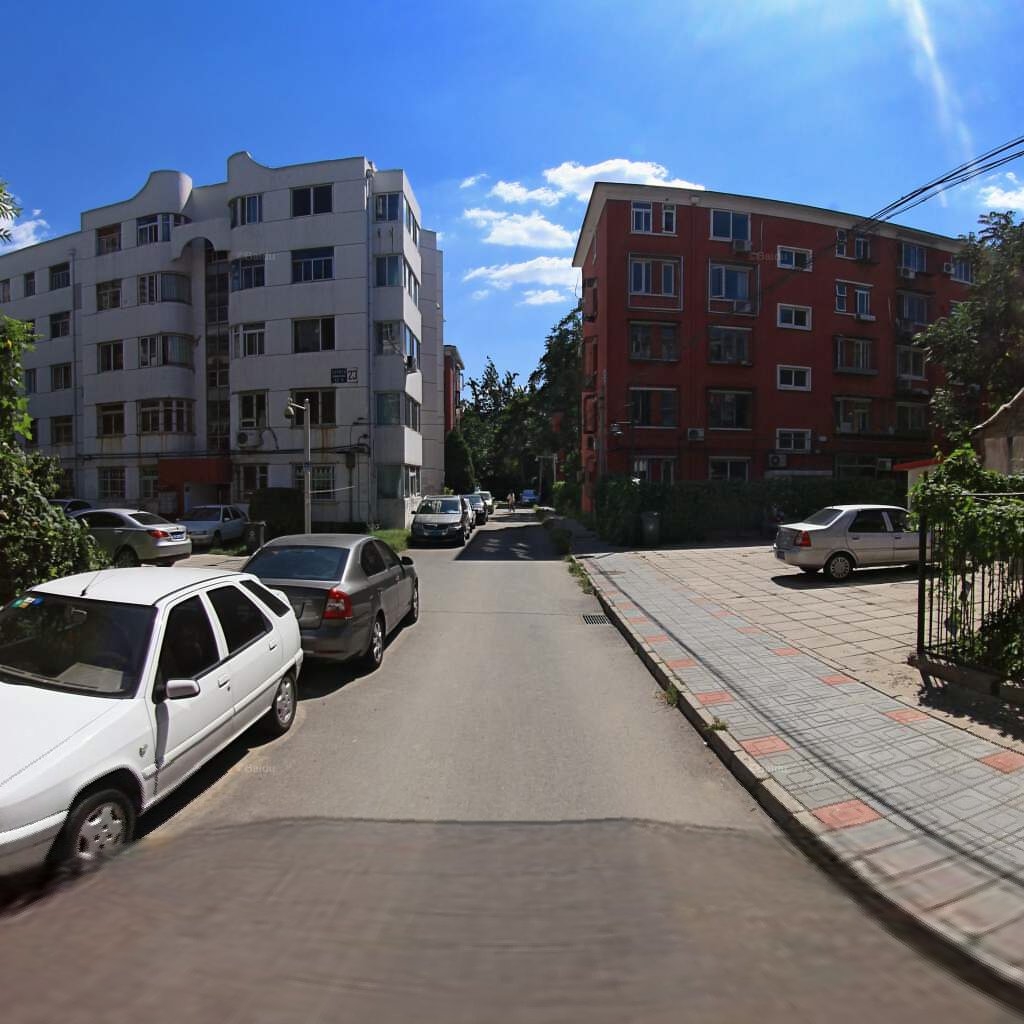
Region: Haidian
Road damage annotations: transverse crack, manhole cover